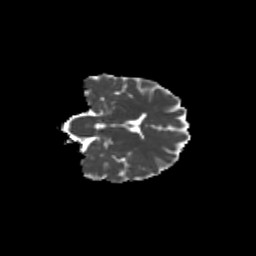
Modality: MD
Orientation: coronal
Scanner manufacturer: siemens
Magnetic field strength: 3 T
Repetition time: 9.2 s
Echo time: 0.084 s